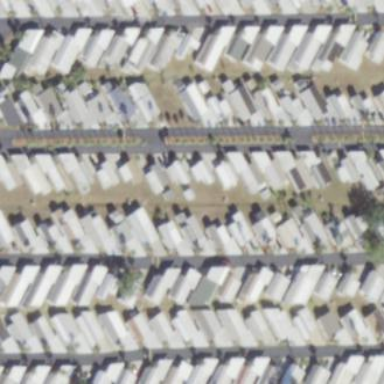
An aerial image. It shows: Residential area known as trailer park.